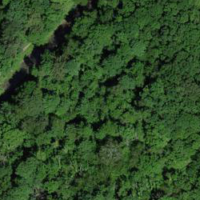
EUNIS habitat code: 41
Species observed at this site:
Urtica dioica